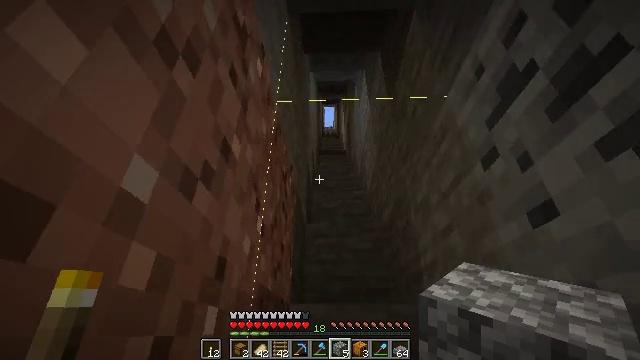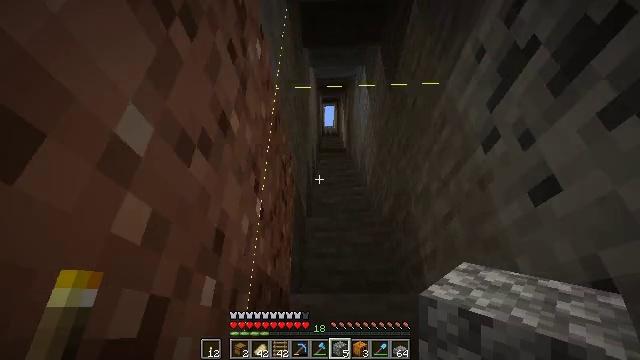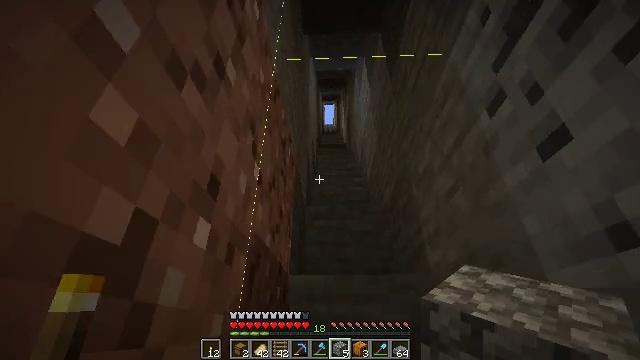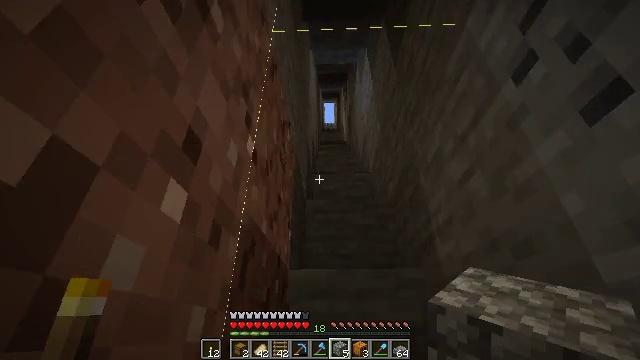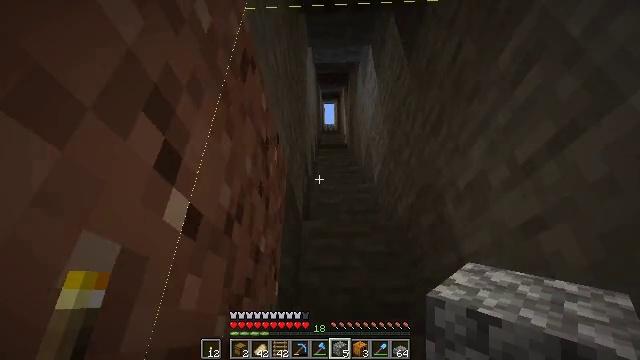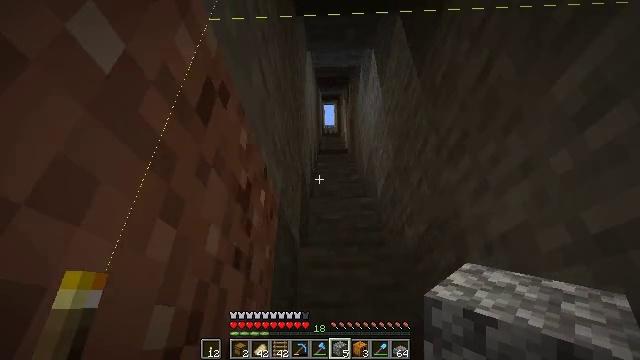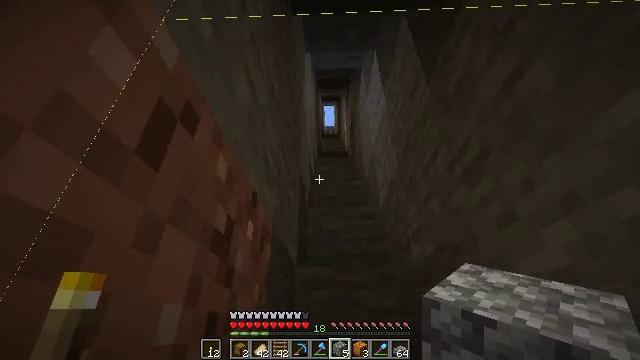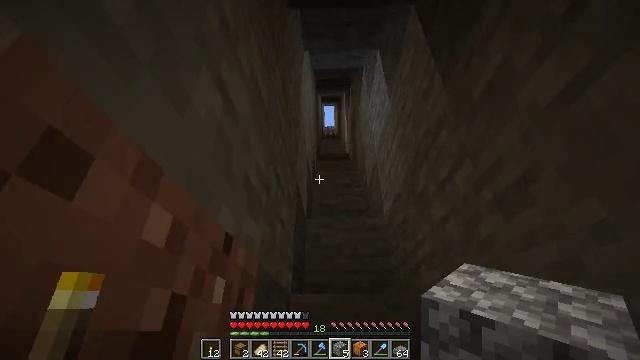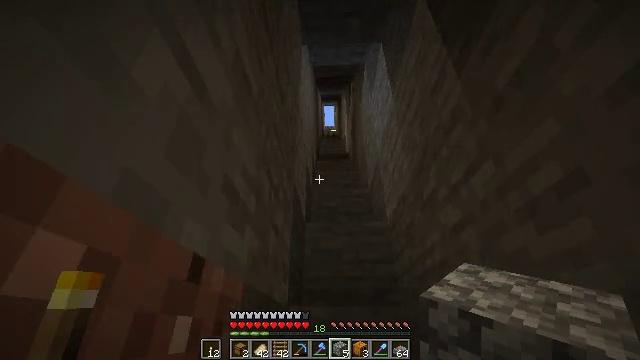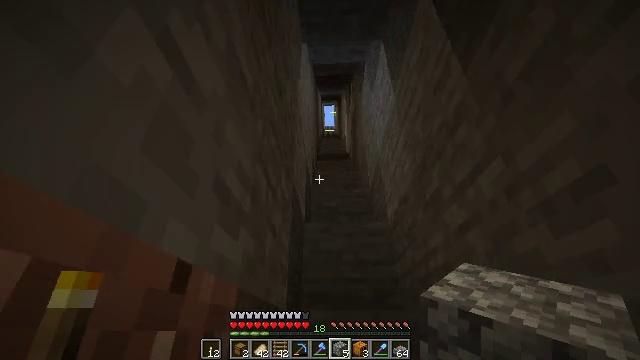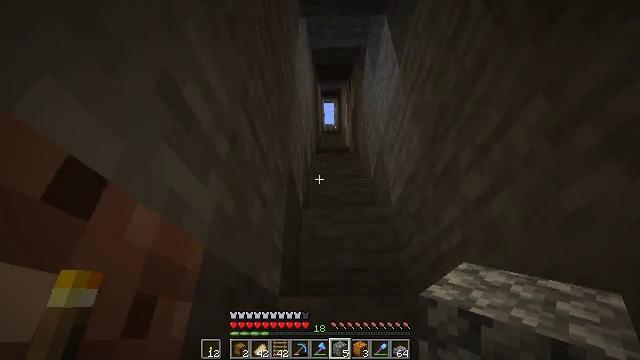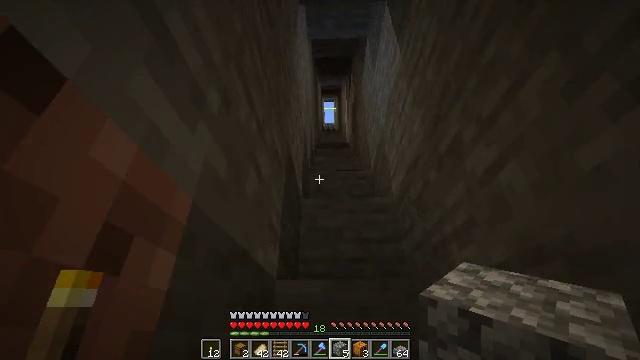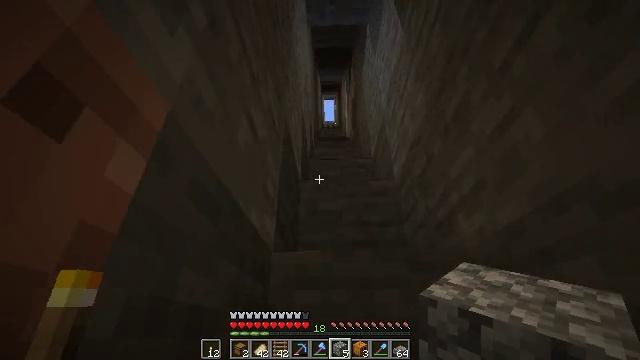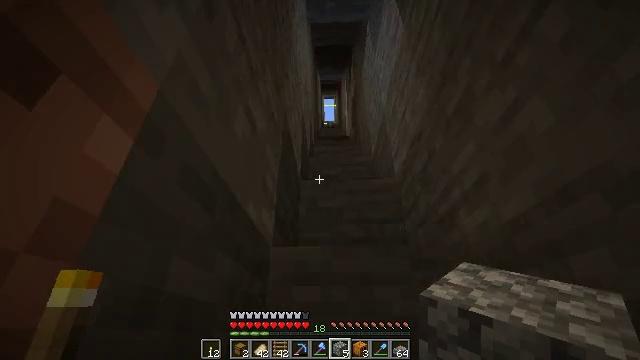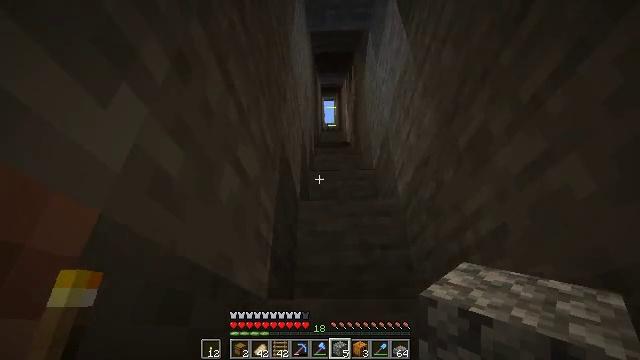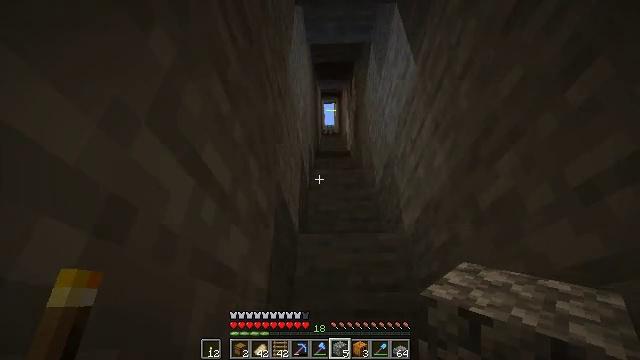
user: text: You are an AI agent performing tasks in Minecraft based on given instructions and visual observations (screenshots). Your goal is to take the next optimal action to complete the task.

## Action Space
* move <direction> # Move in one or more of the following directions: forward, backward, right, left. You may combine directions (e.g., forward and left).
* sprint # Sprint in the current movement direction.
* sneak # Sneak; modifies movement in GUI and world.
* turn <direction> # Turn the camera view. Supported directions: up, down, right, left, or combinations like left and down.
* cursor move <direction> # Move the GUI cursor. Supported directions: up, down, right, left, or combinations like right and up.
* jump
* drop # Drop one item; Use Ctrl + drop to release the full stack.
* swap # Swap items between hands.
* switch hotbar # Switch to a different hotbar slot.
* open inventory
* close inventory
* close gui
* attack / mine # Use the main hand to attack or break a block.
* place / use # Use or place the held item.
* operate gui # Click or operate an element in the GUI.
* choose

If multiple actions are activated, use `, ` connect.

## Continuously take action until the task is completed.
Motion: motion action
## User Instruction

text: Gather soul sand from the Nether.
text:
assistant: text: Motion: move forward, jump
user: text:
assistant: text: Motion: move forward, sprint, jump
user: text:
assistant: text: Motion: move forward, sprint, jump
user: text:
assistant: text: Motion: move forward, sprint, jump
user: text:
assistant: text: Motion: move forward, sprint, jump
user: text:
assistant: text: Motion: move forward, jump
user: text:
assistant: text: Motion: move forward, jump
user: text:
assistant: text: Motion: move forward, jump
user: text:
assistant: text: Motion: move forward, jump
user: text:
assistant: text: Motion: move forward, jump
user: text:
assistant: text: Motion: move forward, sprint, jump
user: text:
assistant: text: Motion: move forward, sprint, jump
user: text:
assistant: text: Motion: move forward, sprint, jump
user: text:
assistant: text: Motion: move forward, jump
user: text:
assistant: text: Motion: move forward, jump
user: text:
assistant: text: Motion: move forward, jump
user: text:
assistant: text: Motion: move forward, jump
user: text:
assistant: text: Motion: move forward, jump
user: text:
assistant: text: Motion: move forward, jump
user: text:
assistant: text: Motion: move forward, sprint, jump
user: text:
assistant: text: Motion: move forward, sprint, jump
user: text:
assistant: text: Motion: move forward, sprint, jump
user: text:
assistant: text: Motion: move forward, sprint, jump
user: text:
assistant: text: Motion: move forward, jump
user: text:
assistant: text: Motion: move forward, jump
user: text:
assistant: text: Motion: move forward, jump
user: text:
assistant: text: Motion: move forward, jump
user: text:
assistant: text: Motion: move forward, jump
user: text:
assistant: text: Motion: move forward, sprint, jump
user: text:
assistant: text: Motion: move forward, sprint, jump